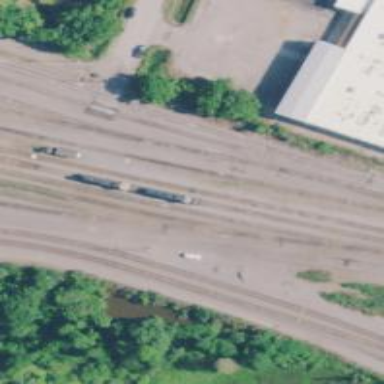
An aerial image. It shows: Railway yard in service.